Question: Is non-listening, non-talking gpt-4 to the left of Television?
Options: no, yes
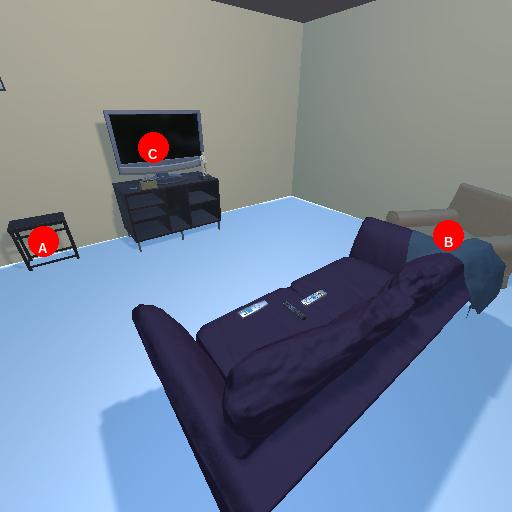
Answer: no